Question: I'm facing an issue regarding the tangent when moving along my cubic bezier curve within 3D space where (x,z) are used rather than (x,y).
The issue occurs when the entity hits the indicated on the image. The tangent begins progressively from but then hits the red line and starts to progressively decrease from , causing the entity's direction to flip.
Currently this snipped is responsible for the tangent:
'''
const Vector3 Class::getTangent(const float s) const
{
const float t { 1 - s };
return (3 * t * t * (points.at(1) - points.at(0)) +
6 * s * t * (points.at(2) - points.at(1)) +
3 * s * s * (points.at(3) - points.at(2)));
}
'''
I then use this function for:
'''
Vector3 firstDerivative = curve.getTangent(segment);
firstDerivative.normalise();
Vector3 normal = firstDerivative.crossProduct(Vector3(0, 0, 1)); // Z = forward
normal.normalise();
Vector3 b = firstDerivative.crossProduct(normal);
b.normalise();
'''
Then I simple use 'b' to set the entities direction along the curve. I did create a simple/dirty fix by switching the sign of 'b' to '-b' when the point which flips the entity is reached. Now despite this "fixing" the issue I believe if the curve changes the fix would cause problems later.
So if anyone can spot where I may have gone wrong or what I may need to do to fix this, any help would be great and appreciated.

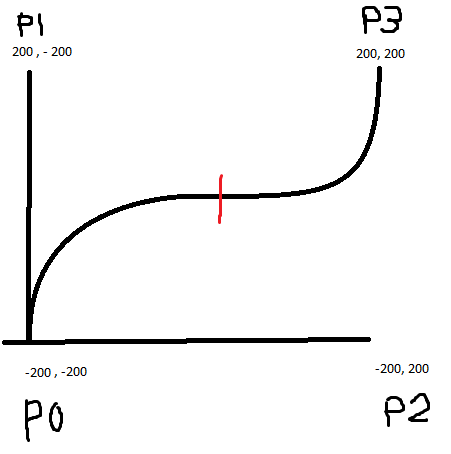
Answer: Since your Bezier curve is on the (x, z) plane, I don't quite understand why do you want to take a cross product between first derivative and the z axis (0, 0, 1). The 'normal' vector found in this way is bound to become zero when the first derivative goes in the (0, 0, 1) direction.
If you want to find the normal direction at any given point on the curve, you should evaluate the first derivative C'(t) and the 2nd derivative C"(t) first, then the normal vector vec(n) can be computed as
vec(n) = C' X C" / |C'||C"|
and your binormal vector vec(b) can be computed as vec(b) = vec(t) X vec(n) where vec(t) is the unit tangent vector vec(t)=C'(t)/|C'(t)|.